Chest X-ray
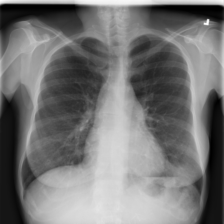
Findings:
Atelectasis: negative
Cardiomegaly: negative
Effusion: negative
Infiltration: negative
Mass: negative
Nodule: negative
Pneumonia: negative
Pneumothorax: negative
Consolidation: negative
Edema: negative
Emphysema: negative
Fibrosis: negative
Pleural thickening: negative
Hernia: negative